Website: walmart
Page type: billing-address
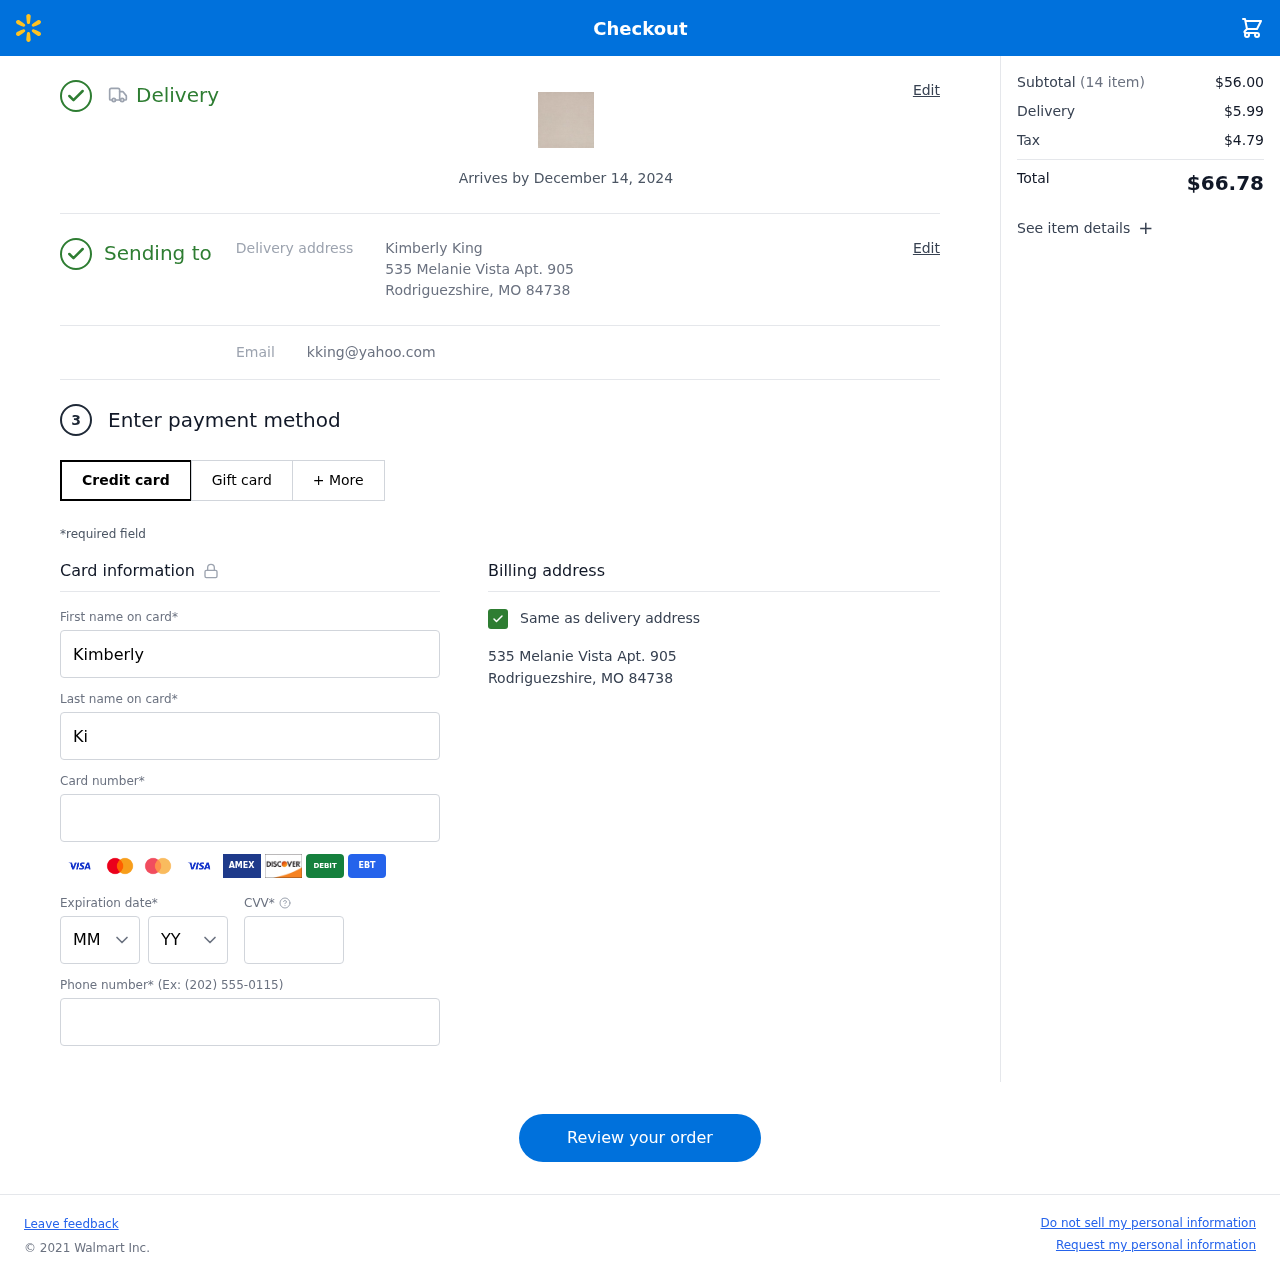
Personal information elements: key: PII_CARD_CVV
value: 003
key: PII_CARD_EXPIRY_MONTH
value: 11
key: PII_CARD_EXPIRY_YEAR
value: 30
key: PII_CARD_NUMBER
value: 4902 0459 2456 0598
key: PII_EMAIL
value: kking@yahoo.com
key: PII_FIRSTNAME
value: Kimberly
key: PII_FULLNAME
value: Kimberly King
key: PII_LASTNAME
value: King
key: PII_PHONE
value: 9944836878
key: PII_STREET
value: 535 Melanie Vista Apt. 905
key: PII_CITY_STATE_ZIP
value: Rodriguezshire, MO 84738
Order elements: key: ORDER_DELIVERY_DATE
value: Arrives by December 14, 2024
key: ORDER_NUM_ITEMS
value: (14 item)
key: ORDER_SUBTOTAL
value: $56.00
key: ORDER_SHIPPING_COST
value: $5.99
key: ORDER_TAX
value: $4.79
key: ORDER_TOTAL
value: $66.78